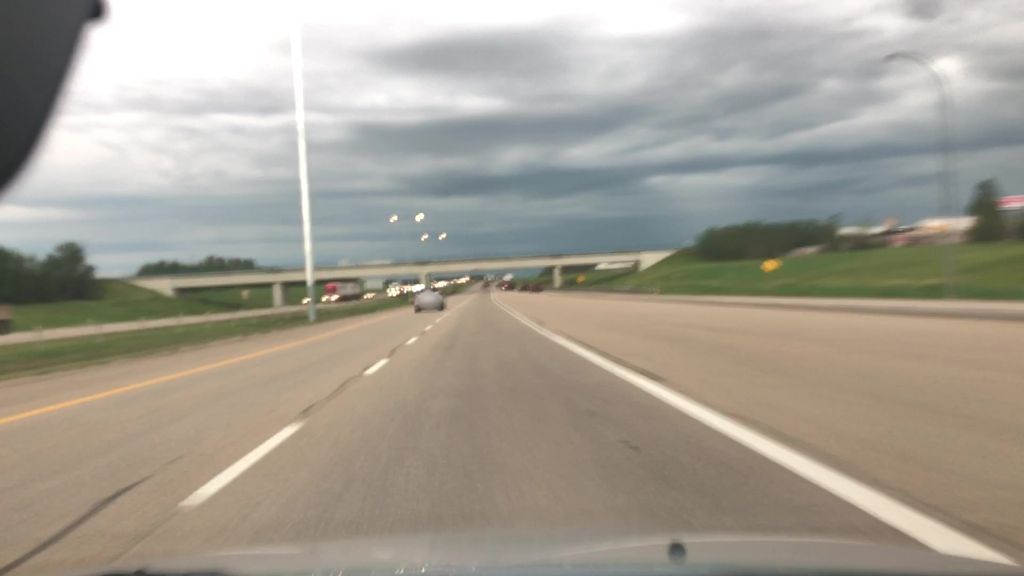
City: edmonton